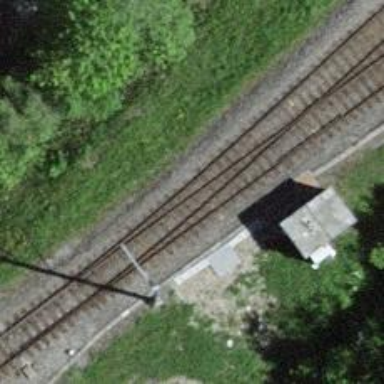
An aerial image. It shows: Railway switch with the turnout side on the left.